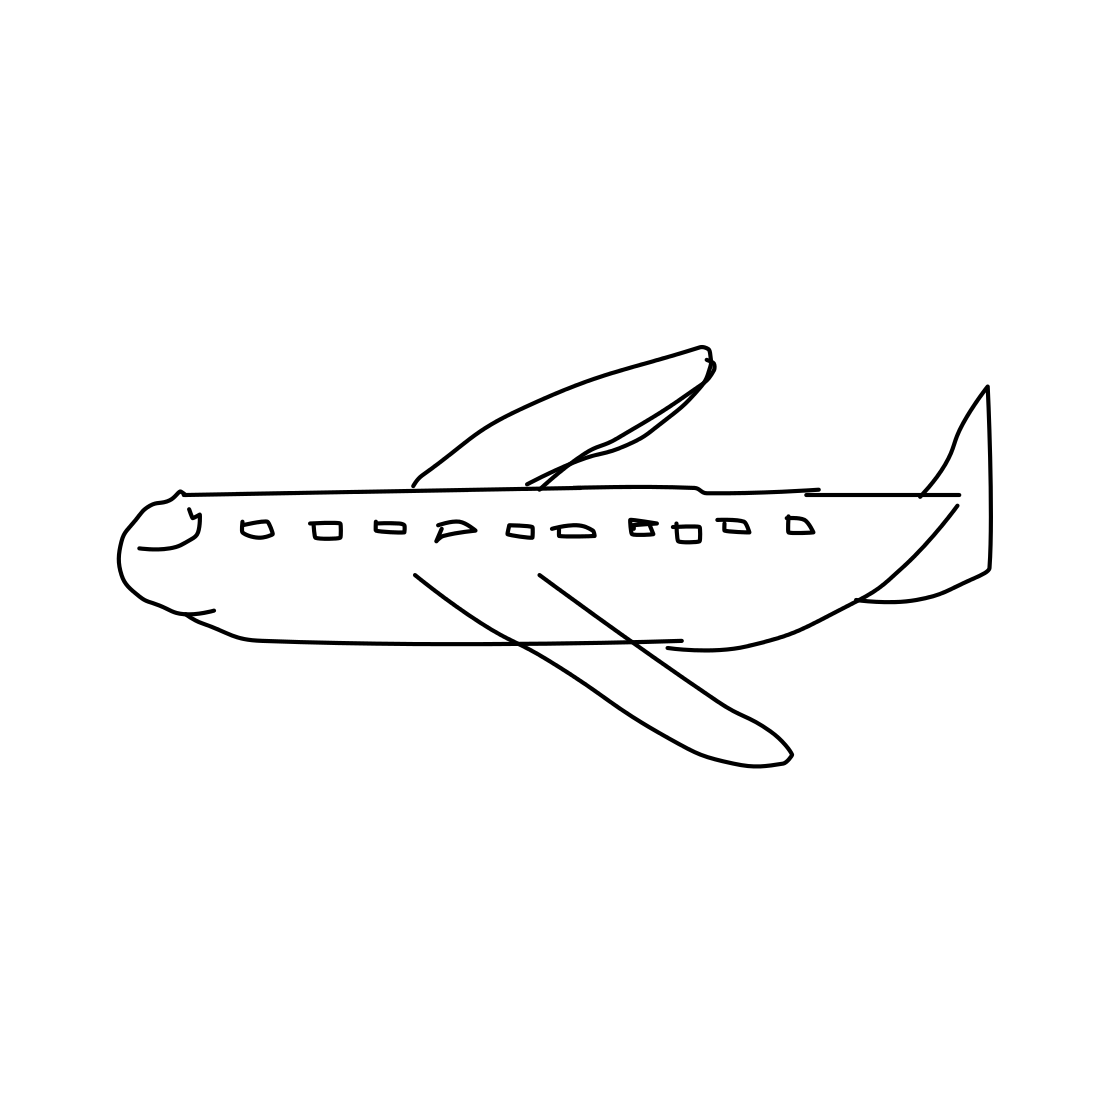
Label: airplane